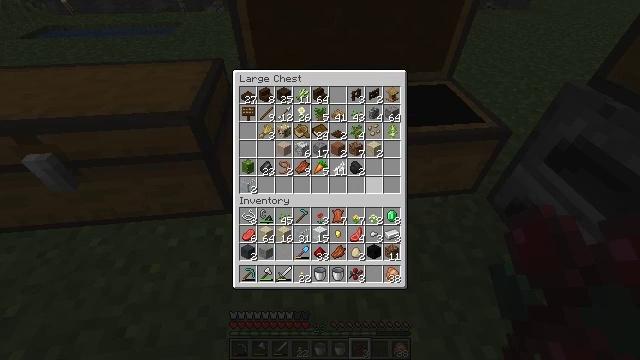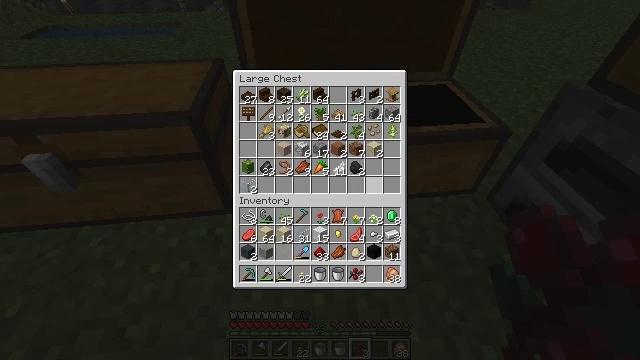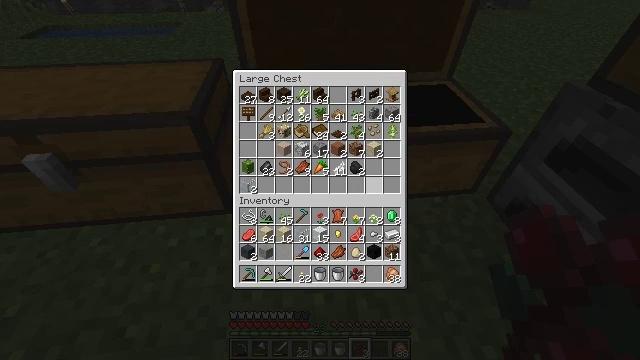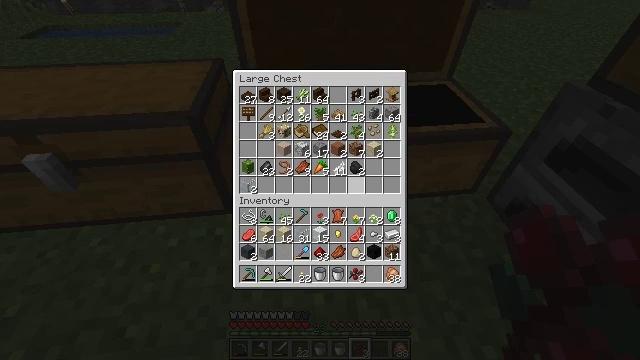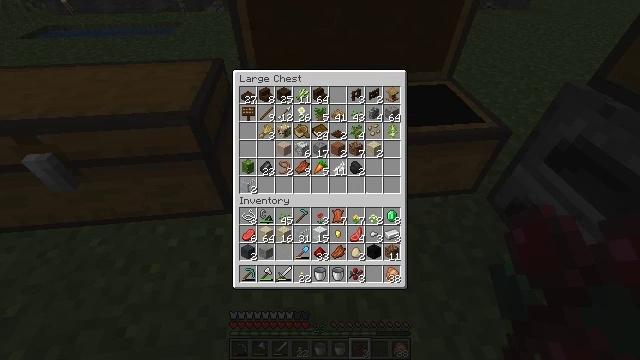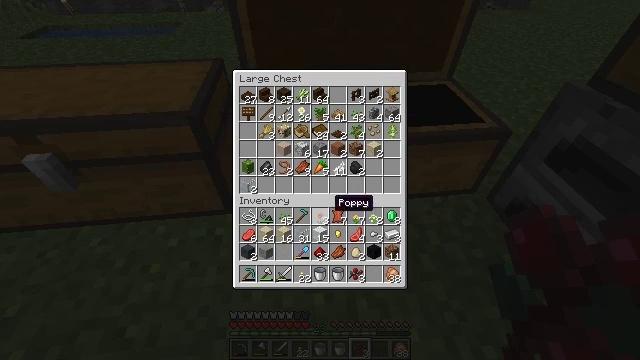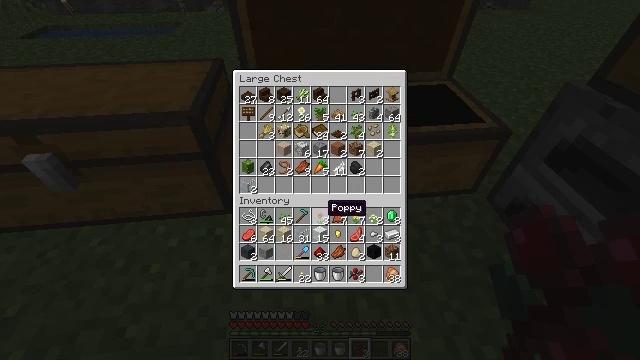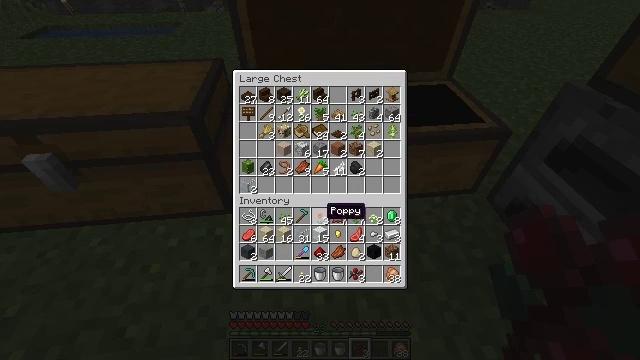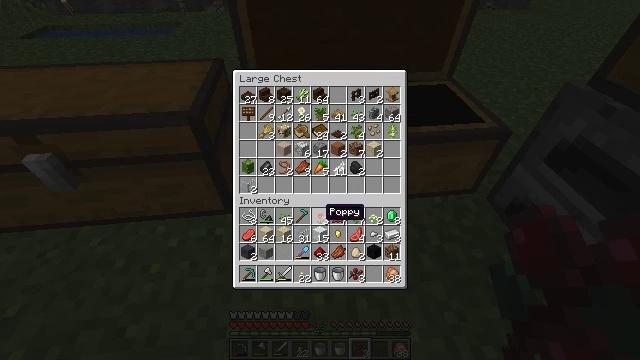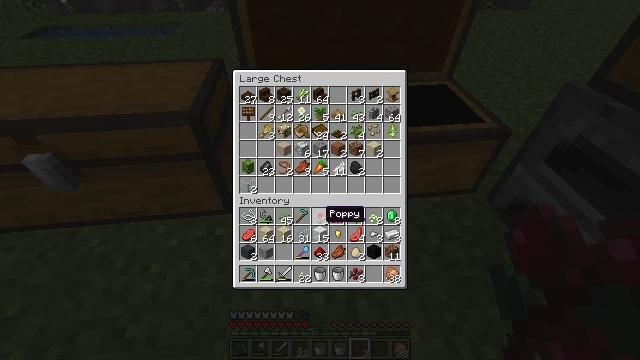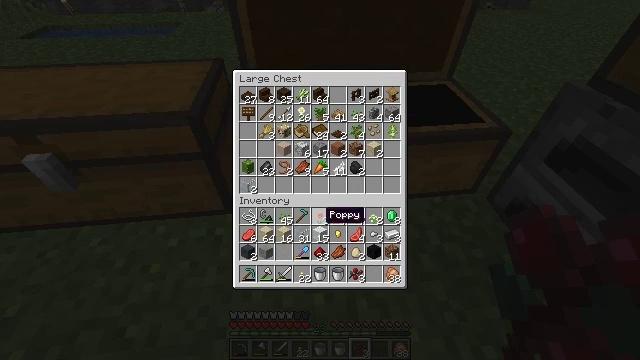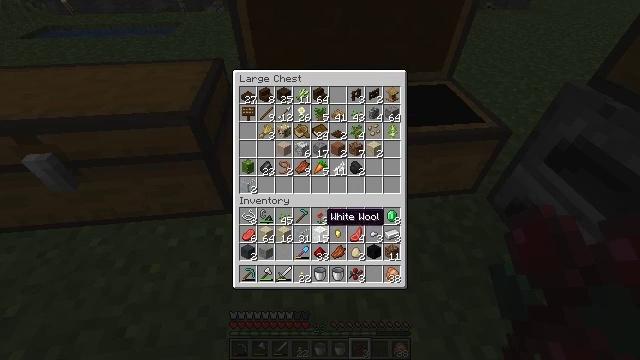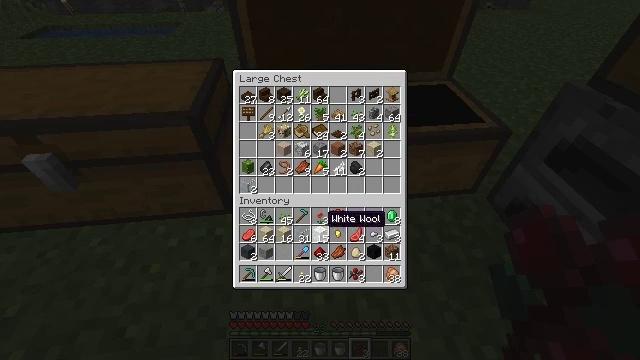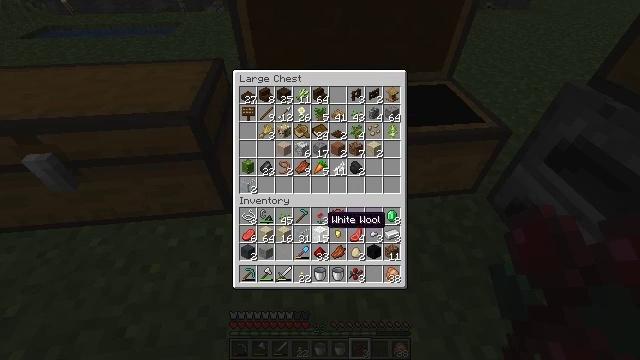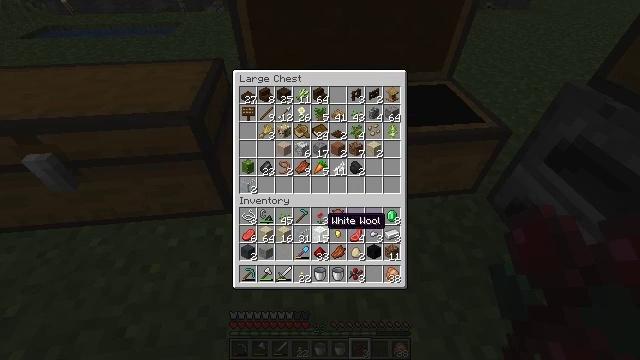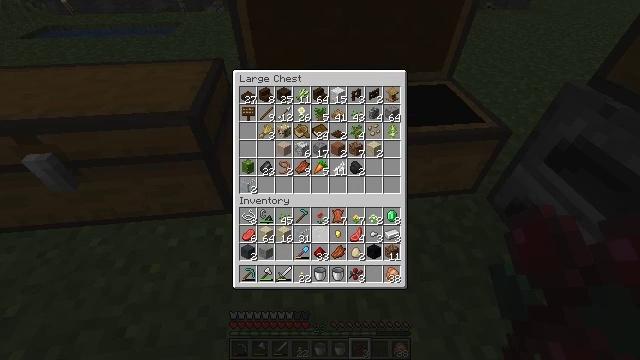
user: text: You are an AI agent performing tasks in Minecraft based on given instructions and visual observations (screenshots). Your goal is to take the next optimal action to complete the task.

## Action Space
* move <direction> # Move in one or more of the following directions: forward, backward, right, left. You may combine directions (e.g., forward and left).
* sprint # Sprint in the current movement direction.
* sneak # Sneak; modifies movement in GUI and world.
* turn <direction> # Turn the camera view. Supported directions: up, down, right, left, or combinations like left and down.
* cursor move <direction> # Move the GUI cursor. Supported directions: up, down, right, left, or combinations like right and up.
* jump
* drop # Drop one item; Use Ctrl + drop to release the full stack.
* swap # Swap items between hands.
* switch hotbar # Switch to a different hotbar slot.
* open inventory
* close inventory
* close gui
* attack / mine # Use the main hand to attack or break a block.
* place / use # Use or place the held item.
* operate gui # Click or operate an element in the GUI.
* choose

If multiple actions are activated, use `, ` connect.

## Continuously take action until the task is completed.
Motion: motion action
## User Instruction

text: Place kelp in a furnace to get dried kelp.
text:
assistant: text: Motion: sneak
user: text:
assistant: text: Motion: sneak
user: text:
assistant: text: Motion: sneak, turn left
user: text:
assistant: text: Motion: sneak, turn left and down
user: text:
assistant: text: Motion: sneak, turn left and down
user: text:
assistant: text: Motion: sneak
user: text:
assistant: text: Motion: sneak
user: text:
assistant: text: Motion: sneak
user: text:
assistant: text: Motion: sneak
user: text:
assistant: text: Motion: sneak
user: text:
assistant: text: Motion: sneak
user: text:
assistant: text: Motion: sneak
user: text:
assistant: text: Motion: sneak
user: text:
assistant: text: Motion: sneak
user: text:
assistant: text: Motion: sneak, attack / mine
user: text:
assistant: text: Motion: sneak, attack / mine
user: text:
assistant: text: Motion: sneak, attack / mine
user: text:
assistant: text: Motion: sneak, turn left
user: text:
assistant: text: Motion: sneak
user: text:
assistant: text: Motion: sneak
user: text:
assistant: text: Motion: sneak
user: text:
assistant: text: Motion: sneak, attack / mine
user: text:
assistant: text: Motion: sneak, attack / mine
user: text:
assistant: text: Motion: sneak, turn left
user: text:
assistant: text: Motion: sneak
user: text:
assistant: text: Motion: sneak
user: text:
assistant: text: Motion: sneak
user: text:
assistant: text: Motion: sneak, attack / mine
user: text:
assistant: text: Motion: sneak, attack / mine
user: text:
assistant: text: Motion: sneak, turn left, attack / mine